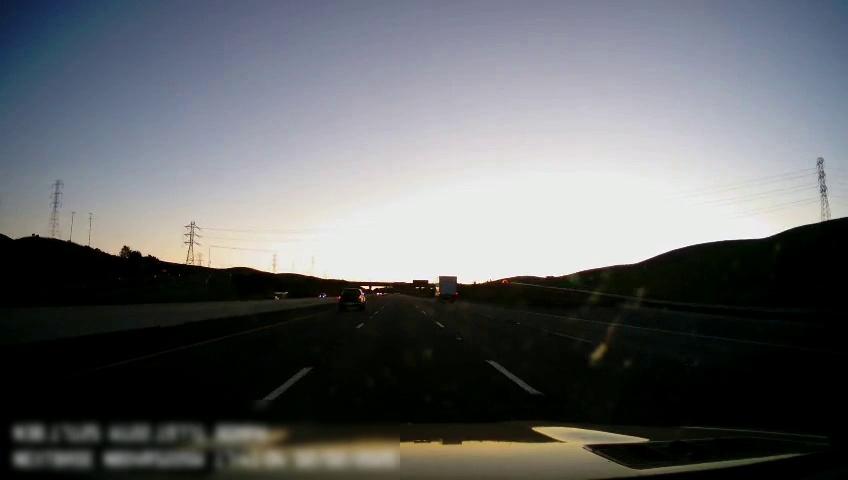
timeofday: Dusk/Dawn/Twilight
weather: Sunny
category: Drivable Space
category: Vehicles | Truck
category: Vehicles | Truck
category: Vehicles | Truck
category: Lanes | Alternate Lane
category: Lanes | Current Lane
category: Lanes | Current Lane
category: Lanes | Alternate Lane
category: Lanes | Alternate Lane